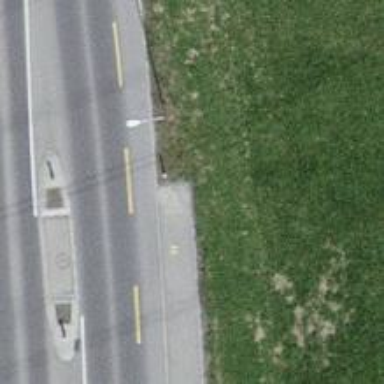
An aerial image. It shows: Kerb barrier.